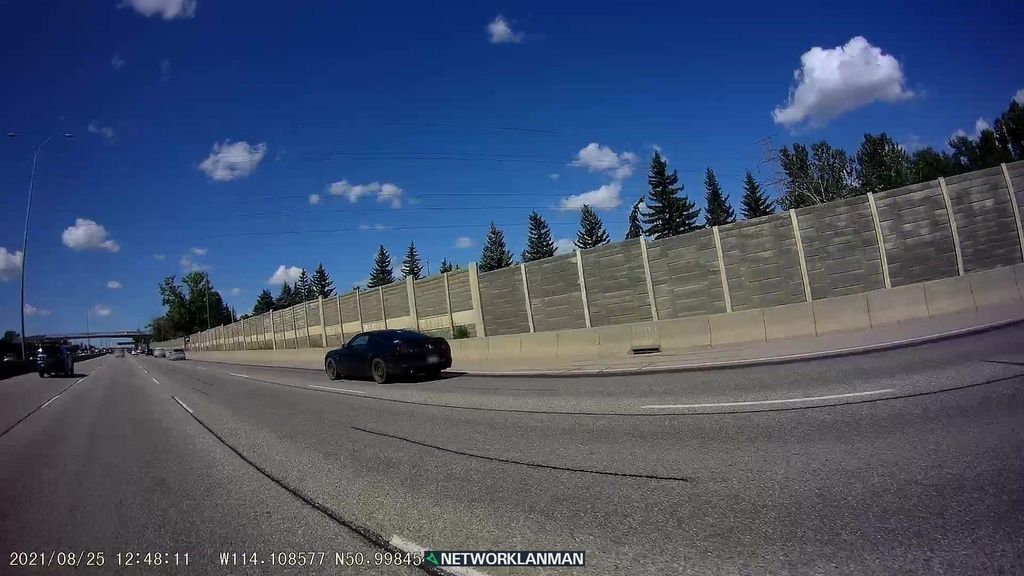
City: calgary